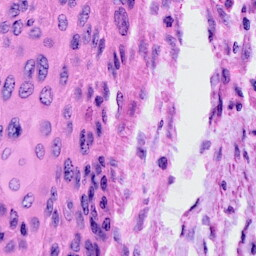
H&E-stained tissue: Cervix